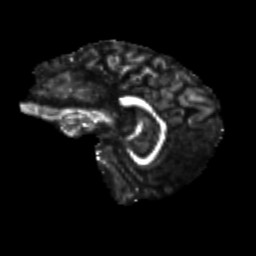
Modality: FA
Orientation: sagittal
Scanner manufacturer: siemens
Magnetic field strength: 3 T
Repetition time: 9.2 s
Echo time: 0.084 s